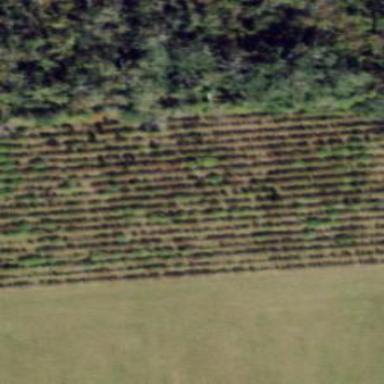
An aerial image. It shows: Plant nursery specializing in trees.